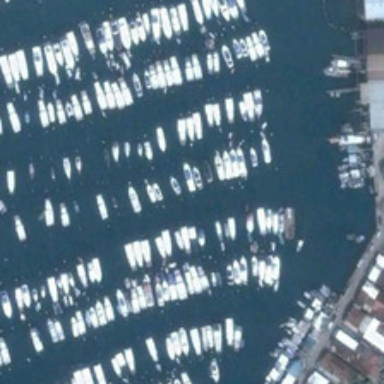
Many boats are in a port near some buildings .